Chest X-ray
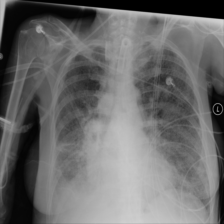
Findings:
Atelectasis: negative
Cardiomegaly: negative
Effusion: negative
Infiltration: negative
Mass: negative
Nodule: negative
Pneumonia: negative
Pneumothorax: negative
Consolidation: negative
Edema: negative
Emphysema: negative
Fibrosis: negative
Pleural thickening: negative
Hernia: negative